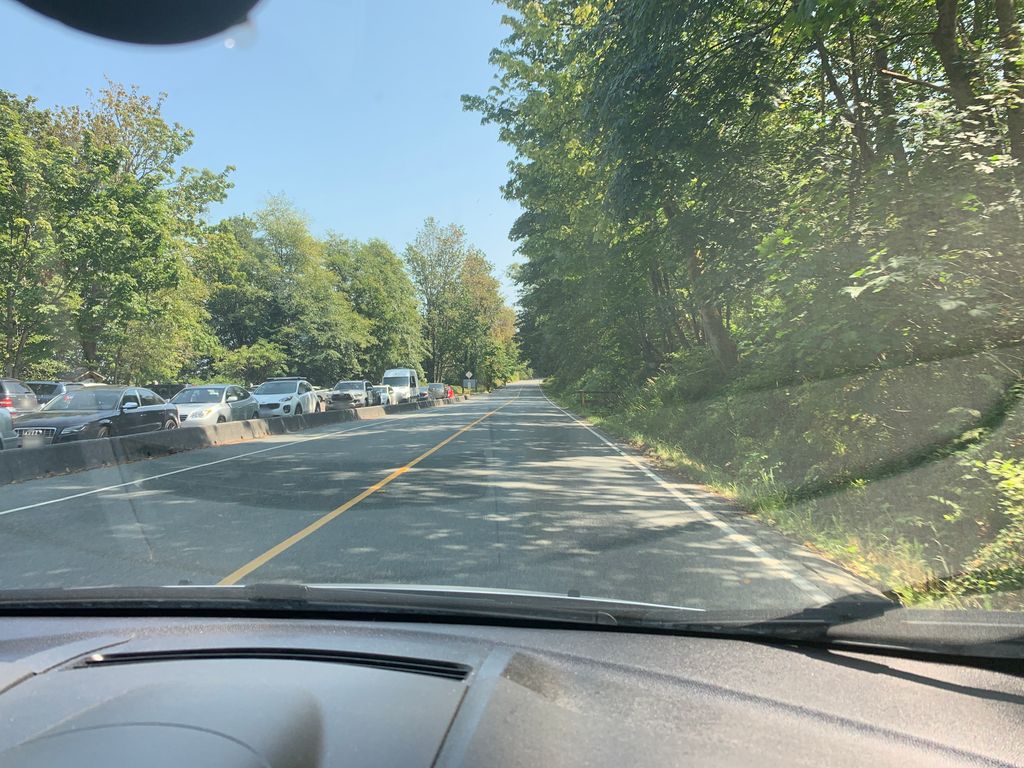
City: vancouver